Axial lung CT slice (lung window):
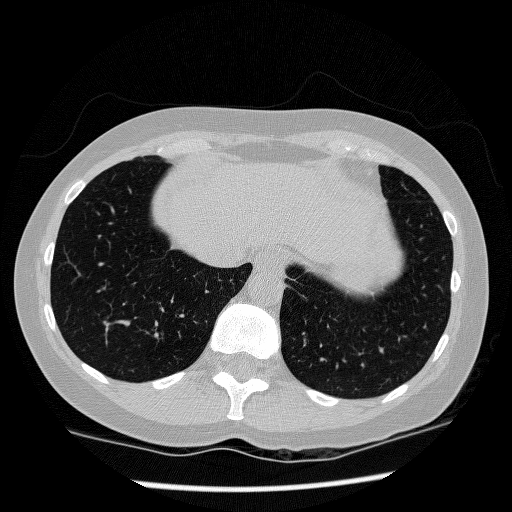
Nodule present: no